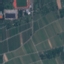
Land use / land cover class: PermanentCrop